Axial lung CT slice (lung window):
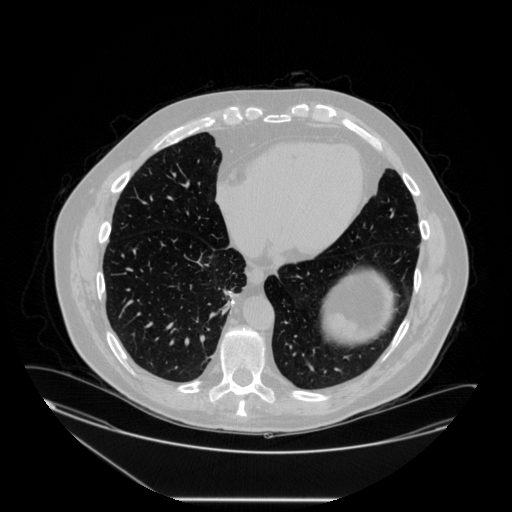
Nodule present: no